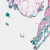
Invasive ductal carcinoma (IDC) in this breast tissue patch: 0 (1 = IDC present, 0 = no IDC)